Question: So I want to create an WPF Class Library but in the .NET Framework 4.8.
But in the creating I only get this two Frameworks to choose:

How Can I get .NET Framework 4.8 in this to Choose?
Because when I just use the normal Class Library, without the WPF in the name I can only add an UserControl. I cant choose in that something like Ressource dictionary for example
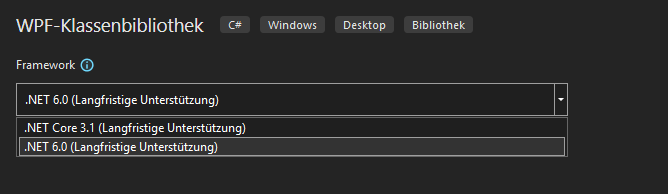
Answer: Choose
or
instead of
as project template.
---
Alternatively, replace
'''
<PropertyGroup>
<TargetFramework>net6.0-windows</TargetFramework>
<Nullable>enable</Nullable>
<UseWPF>true</UseWPF>
</PropertyGroup>
'''
with
'''
<PropertyGroup>
<TargetFramework>net48</TargetFramework>
<UseWPF>true</UseWPF>
</PropertyGroup>
'''
in the project file (.csproj).
---
You can also support multiple target frameworks like this:
'''
<TargetFrameworks>net6.0-windows;net48</TargetFrameworks>
'''